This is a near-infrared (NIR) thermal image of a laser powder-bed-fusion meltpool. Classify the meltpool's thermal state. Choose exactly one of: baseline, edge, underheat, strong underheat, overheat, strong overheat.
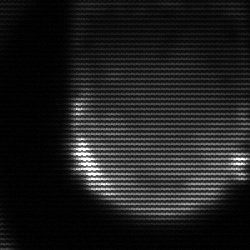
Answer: edge